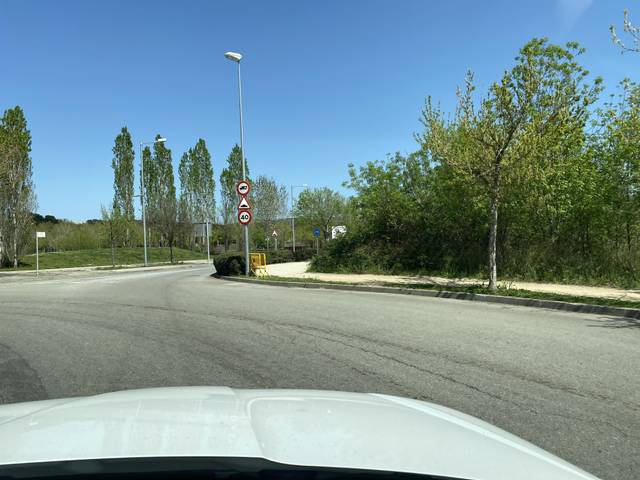
Region: Spain
Coordinates: 41.989, 2.796